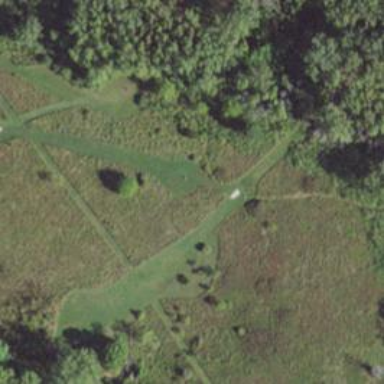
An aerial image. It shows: Disc golf basket.